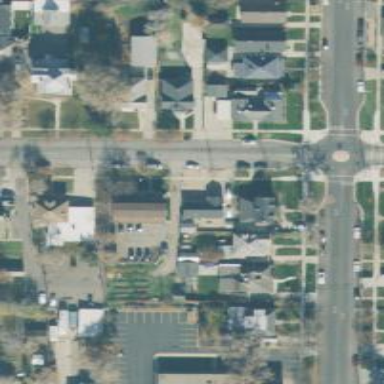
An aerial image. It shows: Sidewalk.